Question: I have a readfile.csv file have the struction as
'''
E:\Project_Face\Projects\arnold_schwarzenegger_01.jpg;1
E:\Project_Face\Projects\arnold_schwarzenegger_02.jpg;1
E:\Project_Face\Projects\emma_watson_01.jpg;0
'''
I used the python to extract the path and lable (such as 0 and 1). Path and lable are separated by semicolon. I used a sample code to extract path of file ,rename it and save in other folder . However, I have the error as the below.

When I replace the path in the save function ('save("_10_10_200_200.jpg")'). it work well . However, it had error if I use a the other path such as.
'''
save(".\modified\"+img.rstrip().split('\')[5]+"_10_10_200_200.jpg")
'''
Thank in advance. This is python code
'''
import sys, math, Image
import os
from __future__ import print_function
def Distance(p1,p2):
dx = p2[0] - p1[0]
dy = p2[1] - p1[1]
return math.sqrt(dx*dx+dy*dy)
def ScaleRotateTranslate(image, angle, center = None, new_center = None, scale = None, resample=Image.BICUBIC):
if (scale is None) and (center is None):
return image.rotate(angle=angle, resample=resample)
nx,ny = x,y = center
sx=sy=1.0
if new_center:
(nx,ny) = new_center
if scale:
(sx,sy) = (scale, scale)
cosine = math.cos(angle)
sine = math.sin(angle)
a = cosine/sx
b = sine/sx
c = x-nx*a-ny*b
d = -sine/sy
e = cosine/sy
f = y-nx*d-ny*e
return image.transform(image.size, Image.AFFINE, (a,b,c,d,e,f), resample=resample)
def CropFace(image, eye_left=(0,0), eye_right=(0,0), offset_pct=(0.2,0.2), dest_sz = (70,70)):
# calculate offsets in original image
offset_h = math.floor(float(offset_pct[0])*dest_sz[0])
offset_v = math.floor(float(offset_pct[1])*dest_sz[1])
# get the direction
eye_direction = (eye_right[0] - eye_left[0], eye_right[1] - eye_left[1])
# calc rotation angle in radians
rotation = -math.atan2(float(eye_direction[1]),float(eye_direction[0]))
# distance between them
dist = Distance(eye_left, eye_right)
# calculate the reference eye-width
reference = dest_sz[0] - 2.0*offset_h
# scale factor
scale = float(dist)/float(reference)
# rotate original around the left eye
image = ScaleRotateTranslate(image, center=eye_left, angle=rotation)
# crop the rotated image
crop_xy = (eye_left[0] - scale*offset_h, eye_left[1] - scale*offset_v)
crop_size = (dest_sz[0]*scale, dest_sz[1]*scale)
image = image.crop((int(crop_xy[0]), int(crop_xy[1]), int(crop_xy[0]+crop_size[0]), int(crop_xy[1]+crop_size[1])))
# resize it
image = image.resize(dest_sz, Image.ANTIALIAS)
return image
def readFileNames():
try:
inFile = open('E:\Project_Face\Projects\image_data.csv')
except:
raise IOError('There is no file named path_to_created_csv_file.csv in current directory.')
return False
picPath = []
picIndex = []
for line in inFile.readlines():
if line != '':
fields = line.rstrip().split(';')
picPath.append(fields[0])
picIndex.append(int(fields[1]))
return (picPath, picIndex)
if __name__ == "__main__":
[images, indexes]=readFileNames()
if not os.path.exists("modified"):
os.makedirs("modified")
for img in images:
image = Image.open(img)
CropFace(image, eye_left=(182,264), eye_right=(304,265), offset_pct=(0.1,0.1), dest_sz=(200,200)).save(".\modified\"+img.rstrip().split('\')[5]+"_10_10_200_200.jpg")
CropFace(image, eye_left=(182,264), eye_right=(304,265), offset_pct=(0.2,0.2), dest_sz=(200,200)).save(".\modified\"+img.rstrip().split('\')[5]+"_20_20_200_200.jpg")
CropFace(image, eye_left=(182,264), eye_right=(304,265), offset_pct=(0.3,0.3), dest_sz=(200,200)).save(".\modified\"+img.rstrip().split('\')[5]+"_30_30_200_200.jpg")
CropFace(image, eye_left=(182,264), eye_right=(304,265), offset_pct=(0.2,0.2)).save("_20_20_70_70.jpg").save(".\modified\"+img.rstrip().split('\')[5]+"_20_20_70_70.jpg")
'''
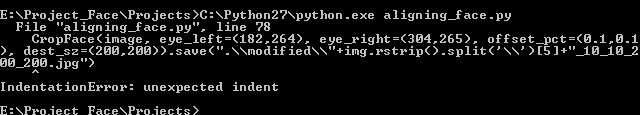
Answer: You got errors like:
'''
IndentationError: unexpected indent
IndentationError: unindent does not match any outer indentation level
'''
It means that you have too few or too many spaces in the beginning of the line.
For example, this is wrong:
'''
a = 1
b = 2
c = a + b # must be aligned with previous lines
'''
And this is wrong too:
'''
if c == 3:
print('Hello world!') # 4 spaces relative to "if" - ok
print('Needs one more space') # 3 spaces - error
'''
Generally, Python code should be written with 4 spaces indentation at each level, according to <URL>.